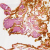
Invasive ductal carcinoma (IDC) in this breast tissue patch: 0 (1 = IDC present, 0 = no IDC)